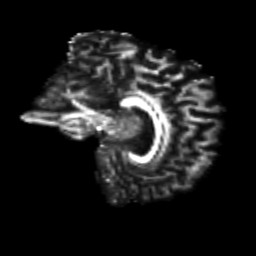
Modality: FA
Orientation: sagittal
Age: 21
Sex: female
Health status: healthy
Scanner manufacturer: siemens
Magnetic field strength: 3 T
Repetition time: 8.6 s
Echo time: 0.095 s